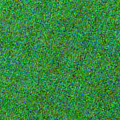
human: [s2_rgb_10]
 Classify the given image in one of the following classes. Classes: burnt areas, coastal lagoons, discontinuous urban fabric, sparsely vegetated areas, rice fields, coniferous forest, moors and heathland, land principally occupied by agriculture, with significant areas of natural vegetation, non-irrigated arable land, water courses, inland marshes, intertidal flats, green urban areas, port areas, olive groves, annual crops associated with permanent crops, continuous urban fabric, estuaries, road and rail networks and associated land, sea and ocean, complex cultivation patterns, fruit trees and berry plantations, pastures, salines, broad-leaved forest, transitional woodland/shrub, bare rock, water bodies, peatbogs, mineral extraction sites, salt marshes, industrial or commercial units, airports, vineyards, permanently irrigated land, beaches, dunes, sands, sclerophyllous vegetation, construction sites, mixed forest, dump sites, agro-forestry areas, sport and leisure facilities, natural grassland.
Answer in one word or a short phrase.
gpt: sea and ocean